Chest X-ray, AP view. Patient: 51 years old, sex F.
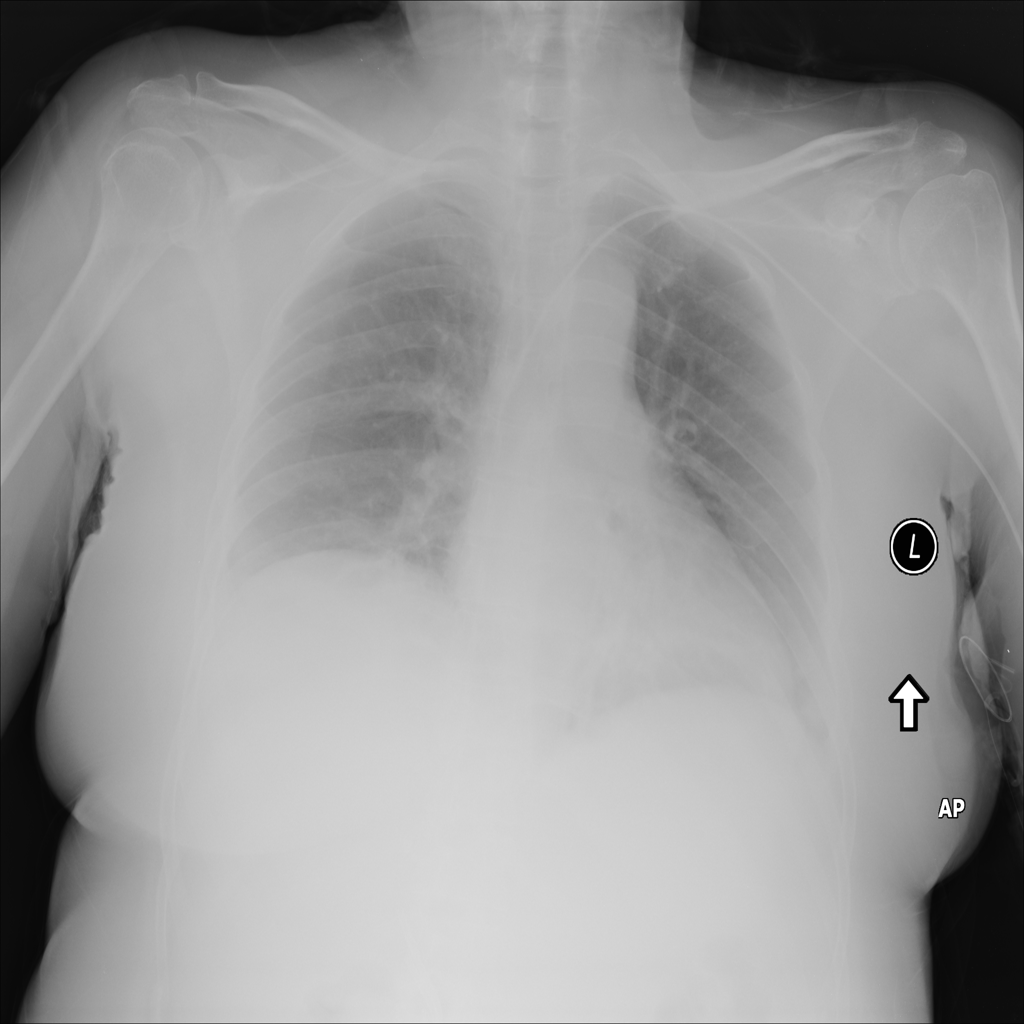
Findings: No Finding